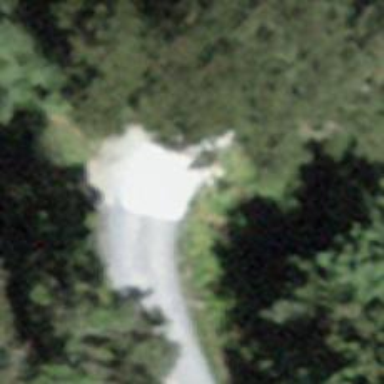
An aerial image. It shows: Culvert tunnel.